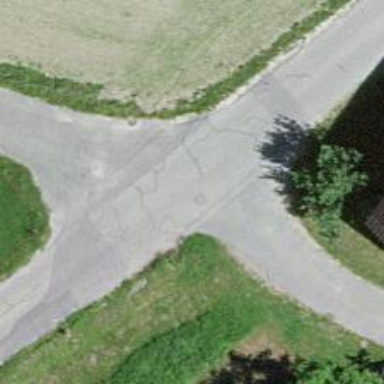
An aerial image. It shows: Tertiary road.